Question: i have a range of data that has both Numerical and "--", i want an formula to return the Minimum value with out considering "--"

In range A:A the minimum value should be 0
and
In range B:B the minimum value should be 1
and if only "--" the minimum should be "--"
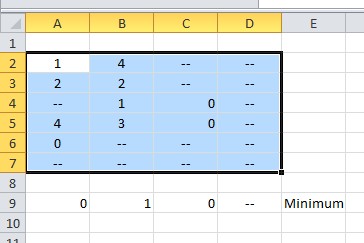
Answer: If you use 'SMALL' instead of 'MIN' that will return an error when there are no numbers in the range, so you can use 'IFERROR' to convert to the required value, e.g. in A9 copied across
'=IFERROR(SMALL(A2:A7,1),"--")'